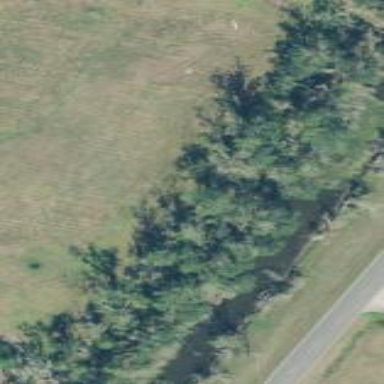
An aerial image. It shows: Scenic bayou - natural water feature.